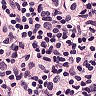
Metastatic tissue present: yes